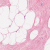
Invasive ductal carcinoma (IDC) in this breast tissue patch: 0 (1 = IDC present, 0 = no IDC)